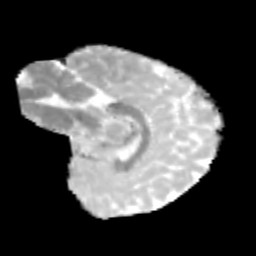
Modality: MD
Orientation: sagittal
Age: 10
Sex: male
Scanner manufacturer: siemens
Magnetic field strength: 3 T
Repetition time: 3.8 s
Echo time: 0.07 s